Question: I'm opening some php files that were originally made by someone else and then some other person has edited them and now when I open them they appear extremley messy because or the
and
messes.
How do I correctly fix the newlines...
See the following screenshot for an example of one part:

I've had this problem with serveral files in the past and manually gone through and changed the newlines manually to make them "pretty" for my eyes but would love to know how to fix it for good...
I assume it's a linux vs windows problem...
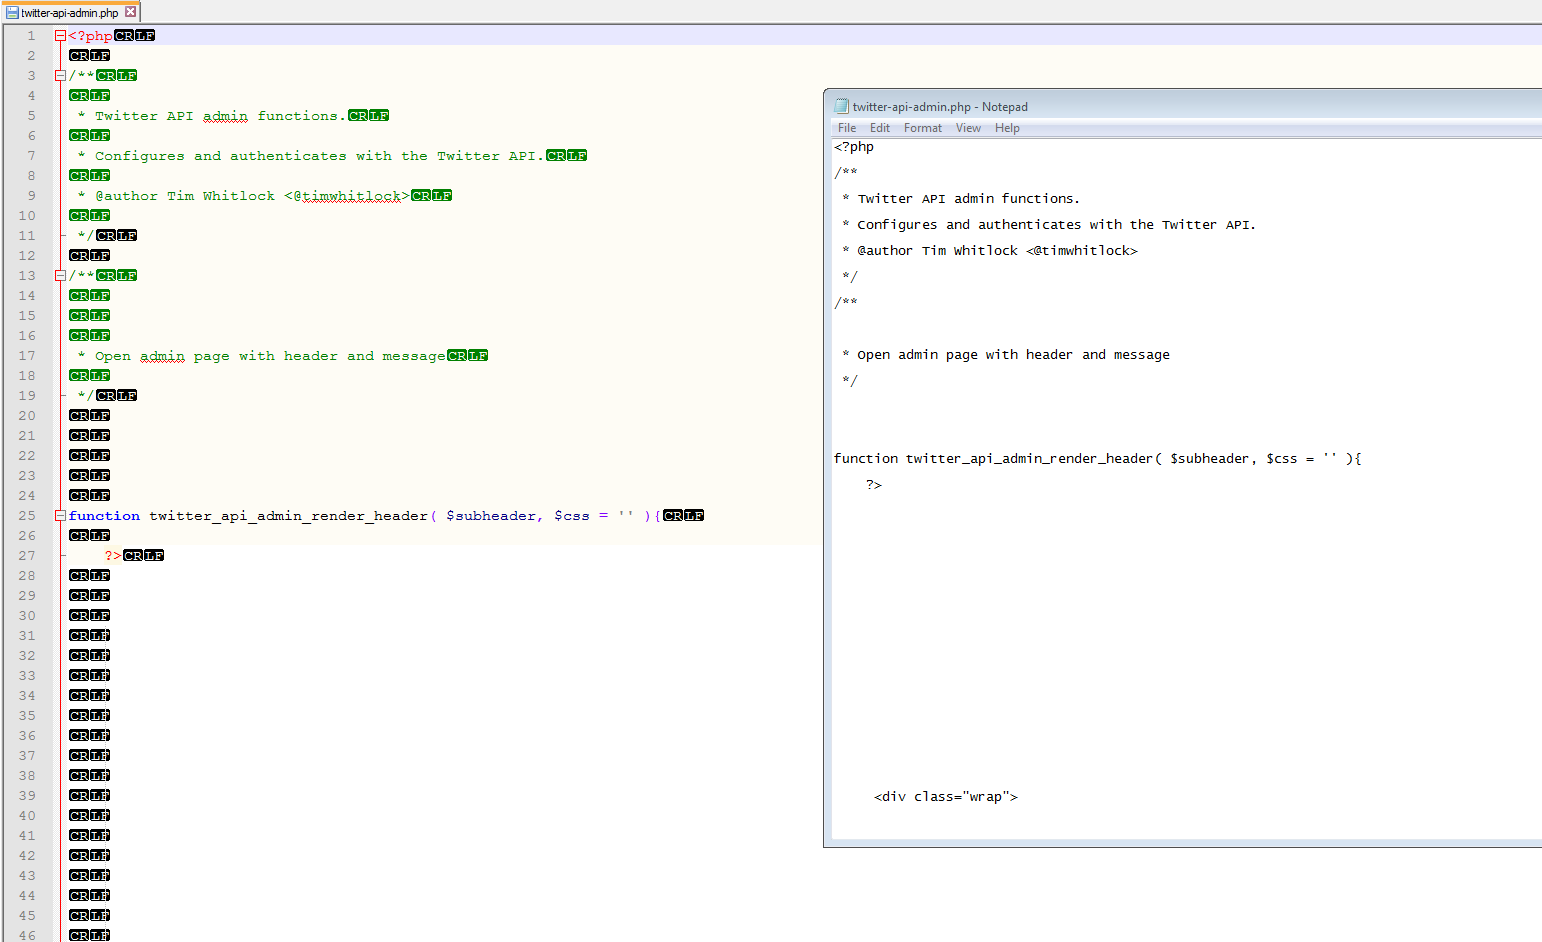
Answer: How about:
Find what: '(\R)+'
Replace with: '$1'
Where '\R' stands for any of '
', '
' or '
'.
This will replace 2 or more line break, no matter what it is, by only one.